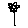
Label: flower